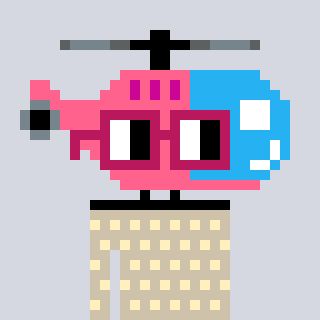
a pixel art character with square dark red glasses, a helicopter-shaped head and a bege-colored body on a cool background